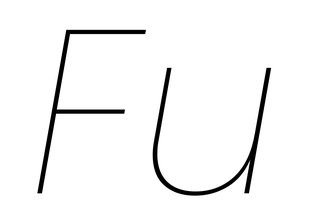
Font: Poppins-ThinItalic